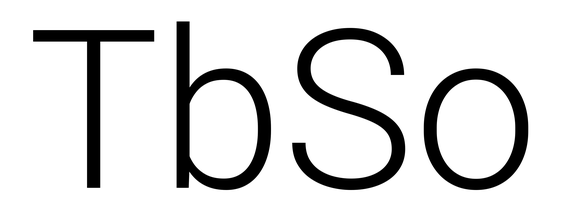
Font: Roboto_Light